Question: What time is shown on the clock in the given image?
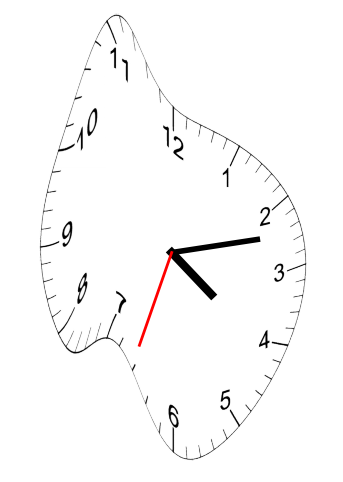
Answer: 04:12:33